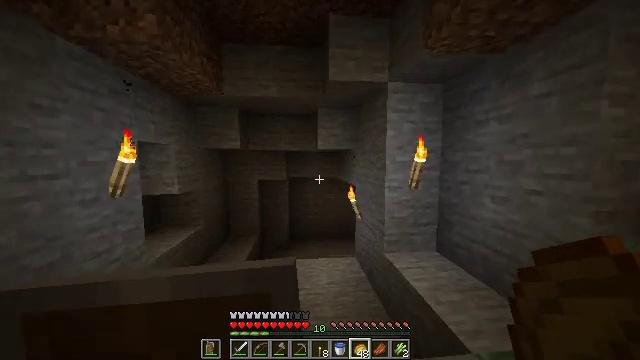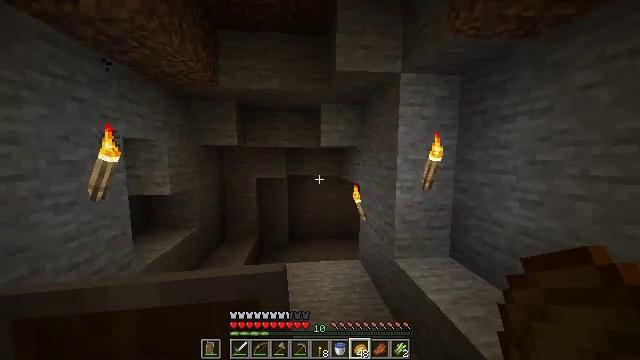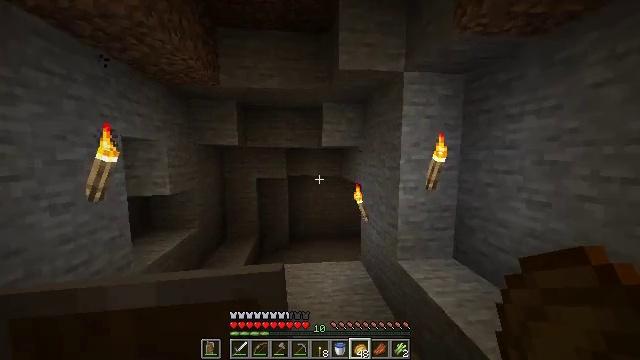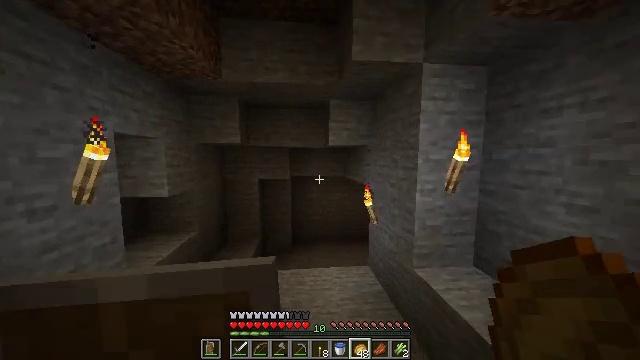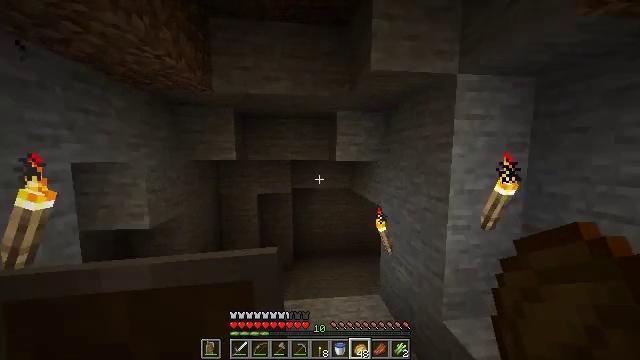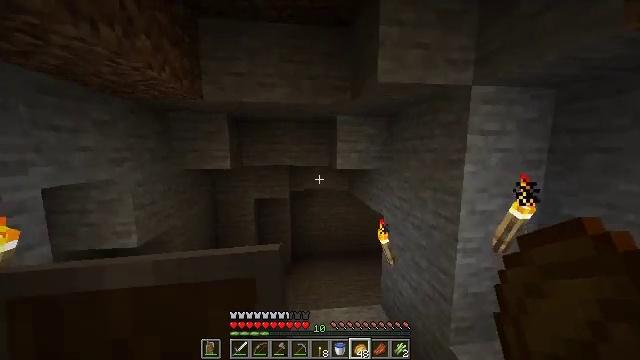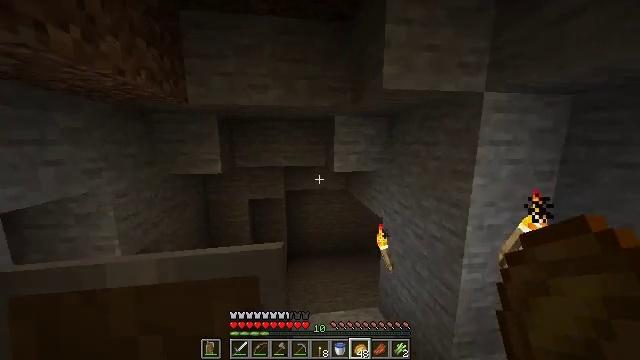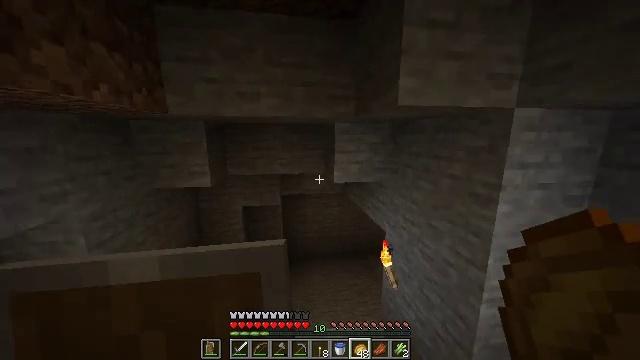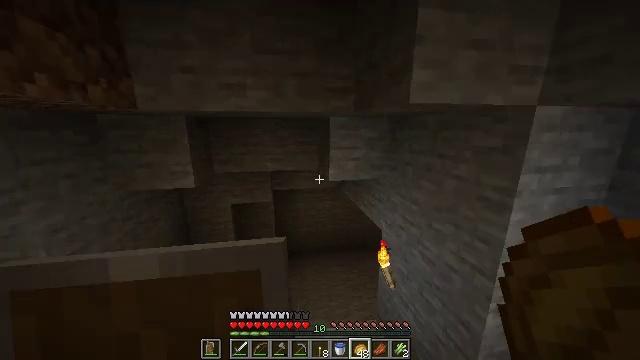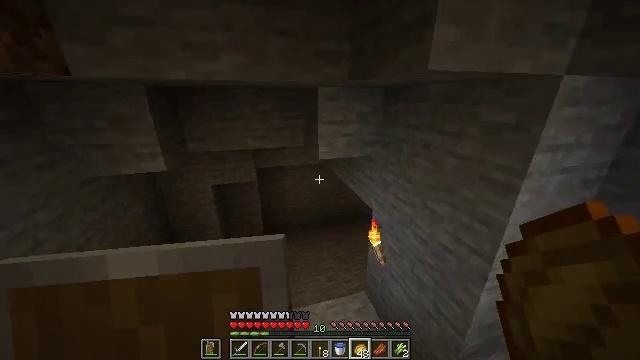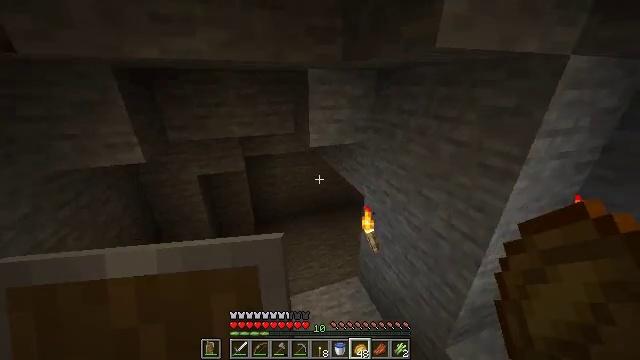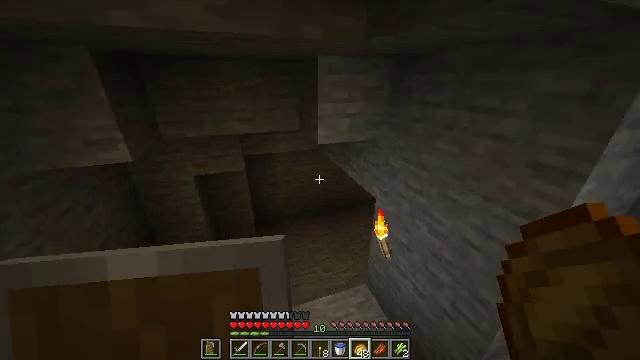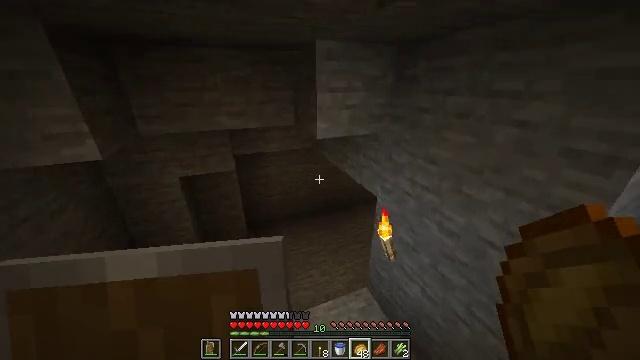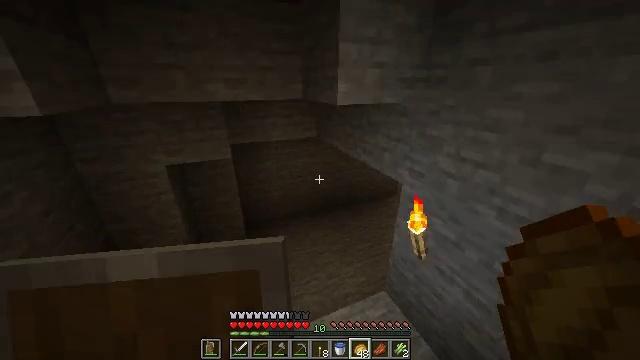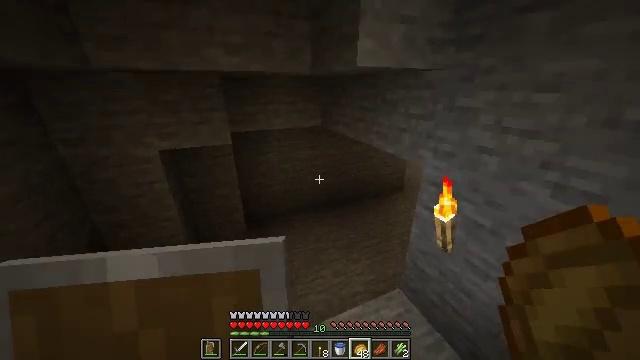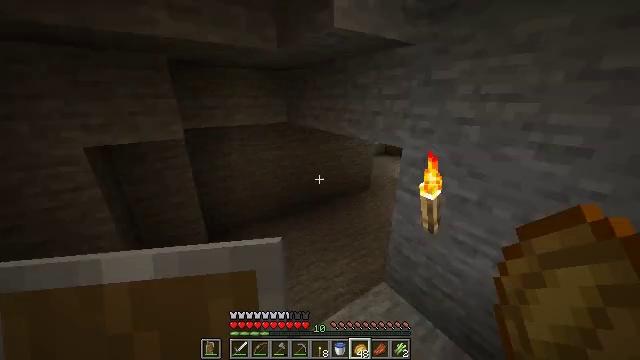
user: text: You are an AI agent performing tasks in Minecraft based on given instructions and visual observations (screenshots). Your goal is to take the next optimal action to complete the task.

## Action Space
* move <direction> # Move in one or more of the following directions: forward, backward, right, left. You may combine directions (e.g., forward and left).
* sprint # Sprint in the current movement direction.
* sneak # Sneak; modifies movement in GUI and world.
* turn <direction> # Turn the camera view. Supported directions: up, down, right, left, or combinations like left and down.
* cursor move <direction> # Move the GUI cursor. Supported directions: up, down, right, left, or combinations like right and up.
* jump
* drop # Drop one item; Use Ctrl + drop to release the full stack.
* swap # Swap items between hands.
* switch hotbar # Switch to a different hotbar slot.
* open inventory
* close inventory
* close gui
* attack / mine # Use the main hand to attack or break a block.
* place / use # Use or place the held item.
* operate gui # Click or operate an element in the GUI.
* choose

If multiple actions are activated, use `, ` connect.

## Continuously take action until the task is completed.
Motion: motion action
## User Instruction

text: Remove a baked potato from the inventory.
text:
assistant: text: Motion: move forward and move left
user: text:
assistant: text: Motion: move forward and move left
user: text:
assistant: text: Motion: move forward
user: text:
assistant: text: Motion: move forward, jump
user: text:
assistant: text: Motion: move forward, turn down, jump
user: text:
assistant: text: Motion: move forward, turn right and down
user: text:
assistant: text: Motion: move forward, turn right and down
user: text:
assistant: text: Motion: move forward and move left, turn right and down
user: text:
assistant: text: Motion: move forward and move left, turn right and down
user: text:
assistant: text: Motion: move forward and move left, turn right and down
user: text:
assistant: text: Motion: move forward and move left
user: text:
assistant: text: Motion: move forward and move left, turn right
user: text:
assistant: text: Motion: move forward and move left, turn right
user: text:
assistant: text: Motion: move forward and move left
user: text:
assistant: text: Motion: move forward and move left, turn right and up
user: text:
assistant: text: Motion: move forward and move left, turn right and up
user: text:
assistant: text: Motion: move forward and move left, turn right and up
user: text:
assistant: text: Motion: move forward and move left, turn right
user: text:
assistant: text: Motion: move forward and move left, turn right
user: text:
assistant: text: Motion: move forward and move left, turn right
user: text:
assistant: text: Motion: turn right
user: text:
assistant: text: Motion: move right, turn right
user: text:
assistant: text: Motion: move right
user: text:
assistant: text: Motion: move right
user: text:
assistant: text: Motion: move forward and move right, turn right and up
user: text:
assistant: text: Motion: move forward and move right, turn right and up
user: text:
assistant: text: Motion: move forward and move right, turn right and up
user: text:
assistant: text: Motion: move forward and move right, turn right and up
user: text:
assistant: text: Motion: move forward and move right
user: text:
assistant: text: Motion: move forward